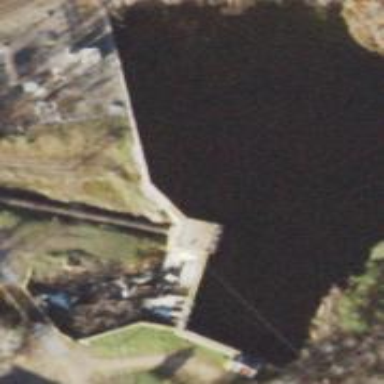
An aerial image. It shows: Dam along waterway.